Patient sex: M
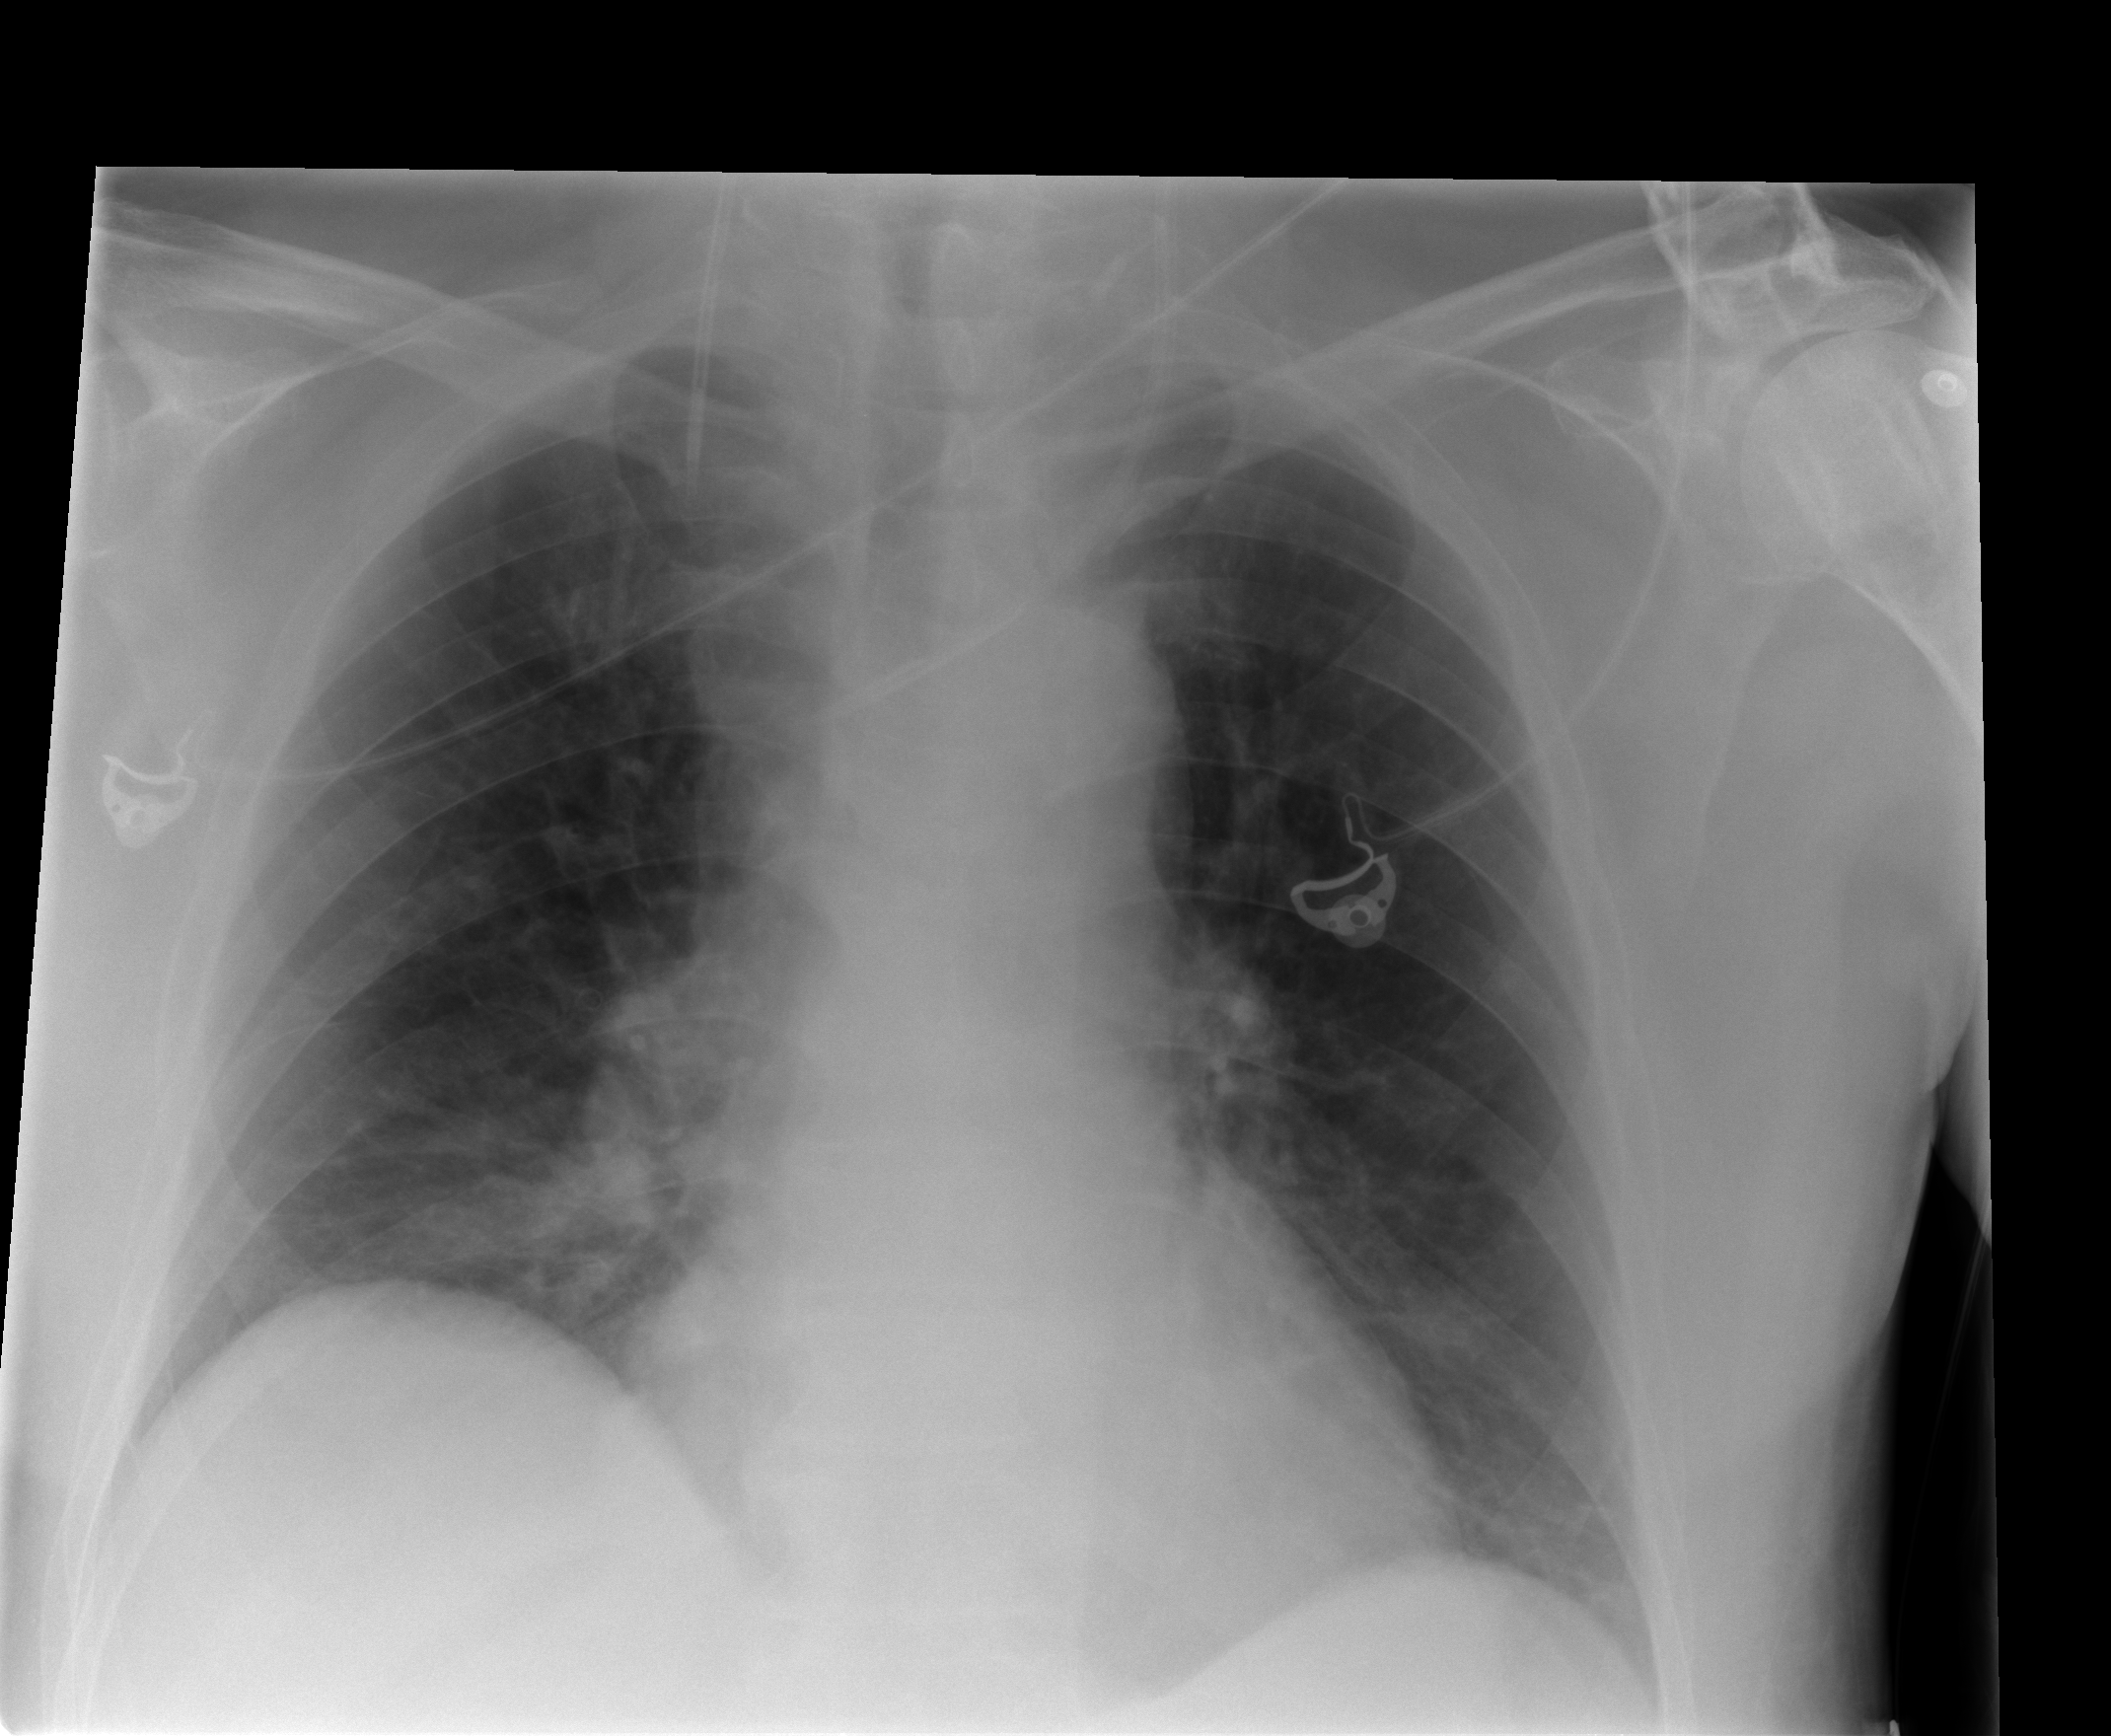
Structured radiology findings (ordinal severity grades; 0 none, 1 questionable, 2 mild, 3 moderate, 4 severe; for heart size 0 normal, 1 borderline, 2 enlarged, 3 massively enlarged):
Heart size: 0
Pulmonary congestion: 1
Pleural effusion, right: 0
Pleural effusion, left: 0
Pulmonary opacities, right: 0
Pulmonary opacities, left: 0
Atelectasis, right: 1
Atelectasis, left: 2